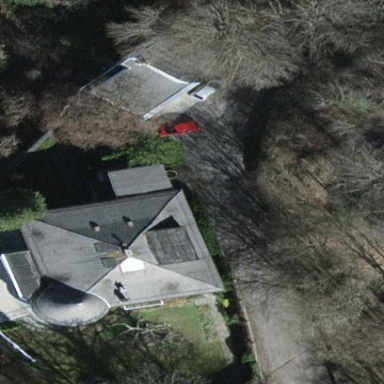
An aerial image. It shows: House with pyramidal roof shape.